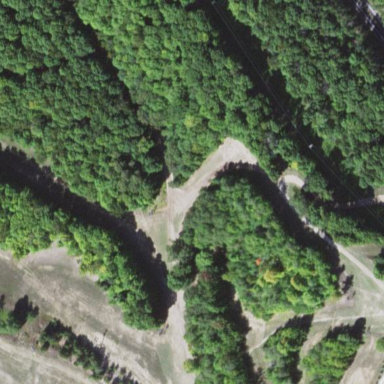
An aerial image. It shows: Advanced downhill ski slope.